Field crop: tomato
Growth stage: 1
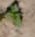
Species: solanum